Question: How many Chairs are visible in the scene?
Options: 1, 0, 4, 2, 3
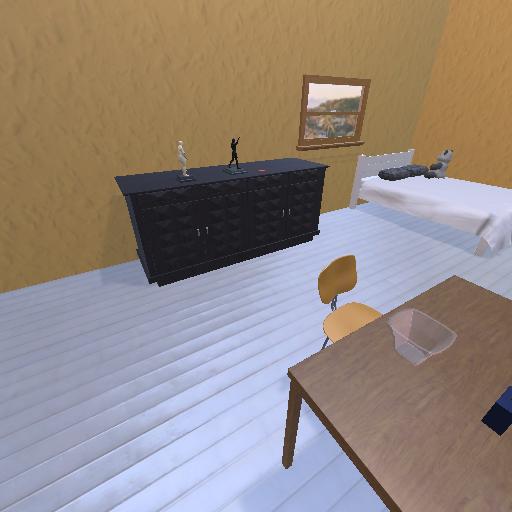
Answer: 1